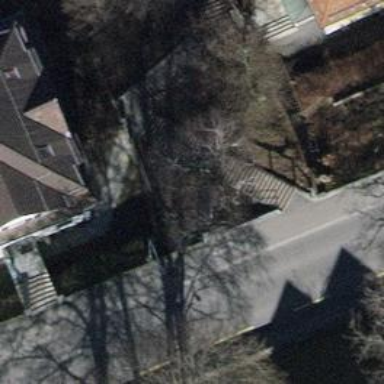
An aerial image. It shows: Set of steps on the road.